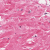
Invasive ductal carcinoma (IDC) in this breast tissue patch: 0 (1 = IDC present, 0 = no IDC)